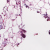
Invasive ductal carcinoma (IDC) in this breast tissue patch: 0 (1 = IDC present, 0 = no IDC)